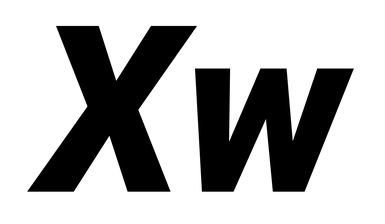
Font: Roboto-Italic_Black_Italic